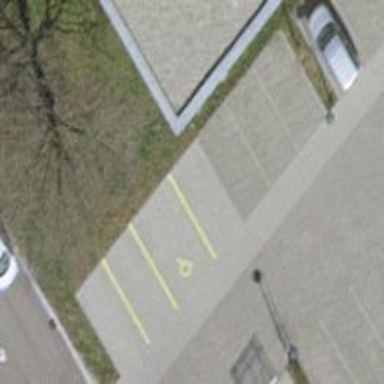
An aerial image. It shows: Parking space designated for disabled individuals.